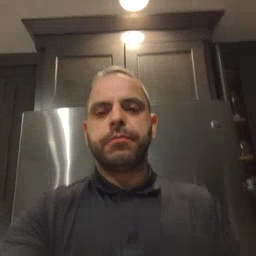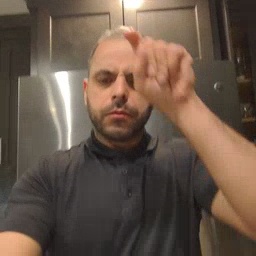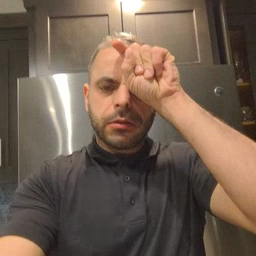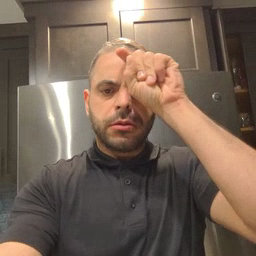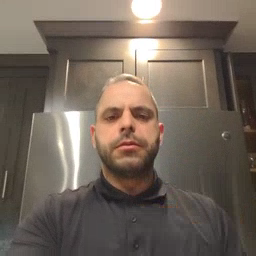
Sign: puzzle